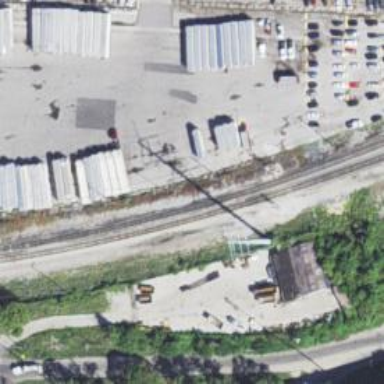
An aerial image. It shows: Abandoned railway siding.